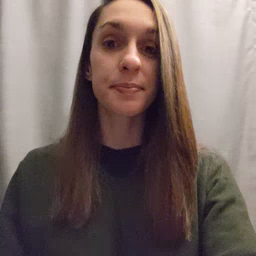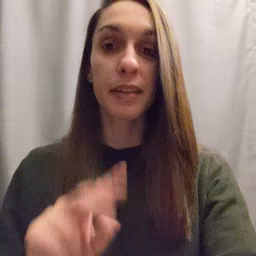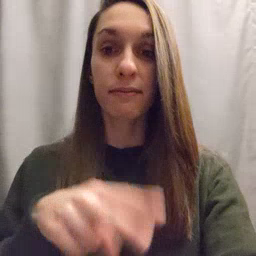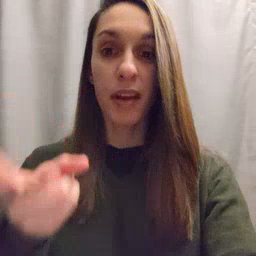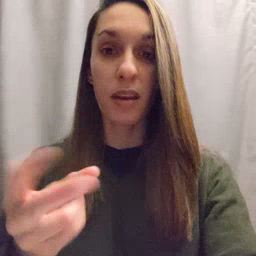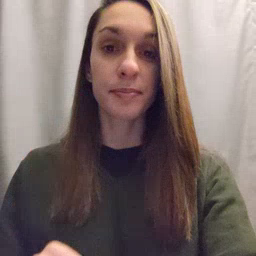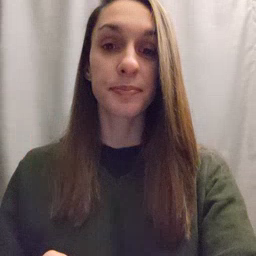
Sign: fall